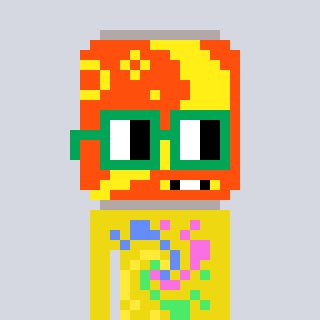
a pixel art character with square green glasses, a pop-shaped head and a yellow-colored body on a cool background